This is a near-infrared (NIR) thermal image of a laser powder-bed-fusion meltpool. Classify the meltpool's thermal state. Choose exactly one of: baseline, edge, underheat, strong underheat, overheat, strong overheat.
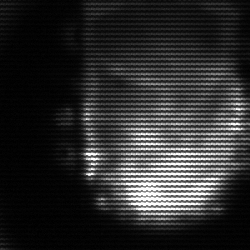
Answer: baseline